Question: I am dealing with unlimited data that keeps adding a combination of rows every-time. I wanted a formula that would count the row distance between the First Lower limit to the Second Lower Limit. Please no VBA i want a formula only or array formula perhaps. I would truly appreciate it if someone could help. I have been trying to figure this out for months now.
Example:

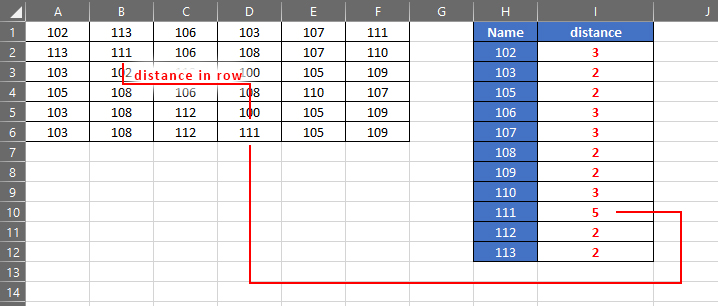
Answer: This should work. Paste in cell I2 and commit as an array-formula [control-shift-enter]. Then pull down.
'''
=IF(LARGE(IF((A$1:F$1000=H2),ROW(A$1:A$1000),0),2)=0,0,LARGE(IF((A$1:F$1000=H2),ROW(A$1:A$1000),0),1)-LARGE(IF((A$1:F$1000=H2),ROW(A$1:A$1000),0),2))+1
'''